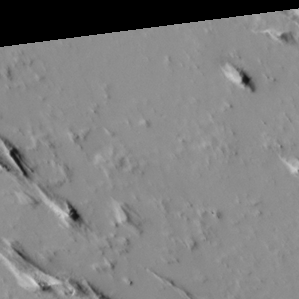
Label: non_frost